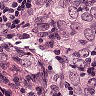
Metastatic tissue present: yes